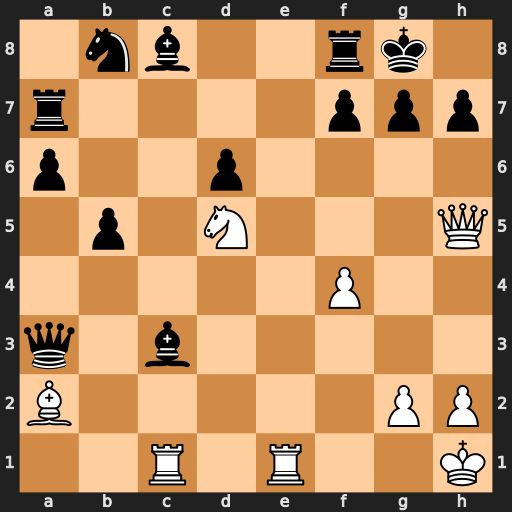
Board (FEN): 1nb2rk1/r4ppp/p2p4/1p1N3Q/5P2/q1b5/B5PP/2R1R2K
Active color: w
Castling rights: -
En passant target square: -
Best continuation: Rxc3 Qxc3 Nxc3